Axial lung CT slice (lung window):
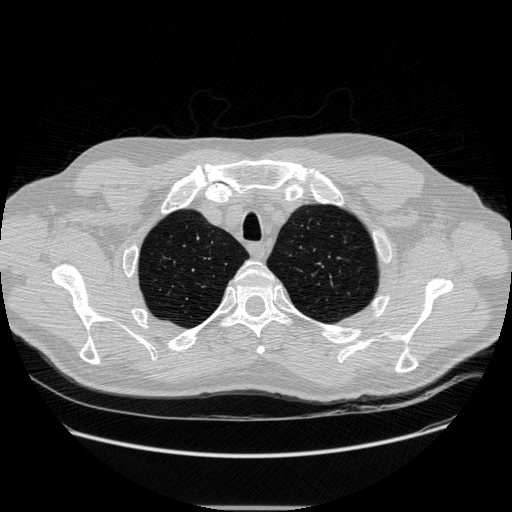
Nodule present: no